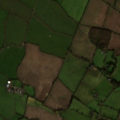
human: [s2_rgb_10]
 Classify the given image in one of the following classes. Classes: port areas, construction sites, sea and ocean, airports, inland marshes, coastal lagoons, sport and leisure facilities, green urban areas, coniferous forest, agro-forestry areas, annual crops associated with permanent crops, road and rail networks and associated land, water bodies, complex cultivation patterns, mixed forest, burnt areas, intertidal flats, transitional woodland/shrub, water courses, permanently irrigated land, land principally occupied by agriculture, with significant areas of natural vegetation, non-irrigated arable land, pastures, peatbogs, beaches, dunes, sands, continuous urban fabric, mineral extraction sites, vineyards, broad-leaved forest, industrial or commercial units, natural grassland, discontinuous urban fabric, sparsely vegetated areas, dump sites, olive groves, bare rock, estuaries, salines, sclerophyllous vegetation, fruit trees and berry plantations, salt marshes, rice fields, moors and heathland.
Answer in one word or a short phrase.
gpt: non-irrigated arable land, pastures